Question: I'm trying to put together a JQuery Mobile site using the F# WebSharper Framework. In WebSharper parlance I have created a Pagelet using JQueryMObile controls which is being served by a Sitelet. Everything compiles and runs, the problem is in the html that is generated.
The page I have declared (simplePage) clearly exists in the markup and is marked with the JQueryMobile css class 'ui-active' to make it visible. However, it is surrounded by a div that is also a page but is not marked with the active css class, making it invisible. Therefore my page inside this div is hidden. . It seems to be a side-affect of loading the JQueryMobile script in the html head. How can I get rid of it?
I have taken the example from <URL>. I am using WebSharper version 2.5.125.62 and WebSharper.JQueryMobile version 2.5.4.198. I have one relevant code file shown below followed by the generated html.
### Main:
'''
open IntelliFactory.Html
open IntelliFactory.WebSharper
open IntelliFactory.WebSharper.Html
open IntelliFactory.WebSharper.JQuery
open IntelliFactory.WebSharper.Sitelets
type Action = | Home
[<JavaScript>]
module MyJQueryContent =
let Main() =
JQuery.Mobile.Mobile.Use()
let page = Div [
Id "simplePage"
HTML5.Attr.Data "role" "page"
HTML5.Attr.Data "url" "#simplePage"
] -< [
Div[Text "content"]
]
Div [page]
|>! OnAfterRender (fun _ -> JQuery.Of(page.Body)
|> JQuery.Mobile.JQuery.Page
|> ignore
JQuery.Mobile.Mobile.Instance.ChangePage(JQuery.Of(page.Body)))
[<Sealed>]
type MyJQueryMobileEntryPoint() =
inherit Web.Control()
[<JavaScript>]
override this.Body = MyJQueryContent.Main() :> _
module Pages =
let HomePage =
PageContent <| fun context ->
{ Page.Default with
Title = Some "Index"
Body = [IntelliFactory.Html.Tags.Div[new MyJQueryMobileEntryPoint()]] }
[<Sealed>]
type Website() =
interface IWebsite<Action> with
member this.Sitelet = Sitelet.Content "/" Home Pages.HomePage
member this.Actions = [Home]
type Global() =
inherit System.Web.HttpApplication()
member g.Application_Start(sender: obj, args: System.EventArgs) =
()
[<assembly: Website(typeof<Website>)>]
do ()
'''
### Output:

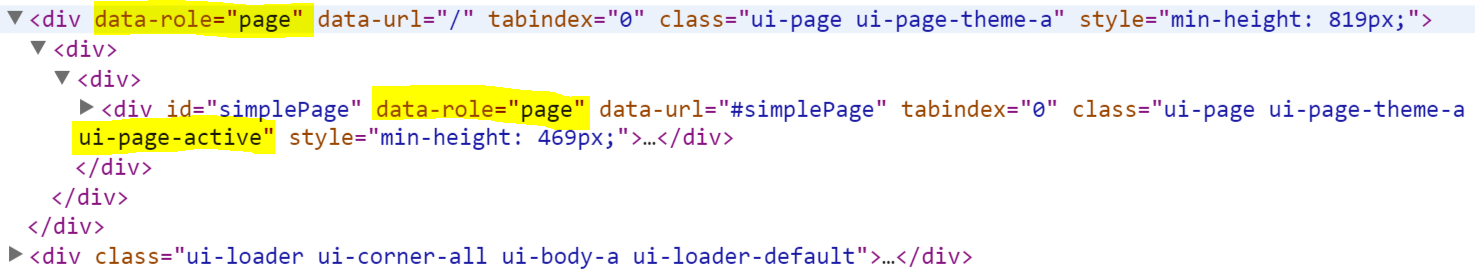
Answer: I am a developer of WebSharper. Omar is right, this is a JQM thing, another workaround for it is having a dummy page node in the sitelet. Like this:
'''
module Pages =
open IntelliFactory.Html
let HomePage =
PageContent <| fun context ->
{ Page.Default with
Title = Some "Index"
Body =
[
Div [HTML5.Data "role" "page"; Id "dummy"]
Div [new MyJQueryMobileEntryPoint()]
] }
'''